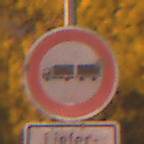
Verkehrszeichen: VerbotLastkraftwagenMitAnhaenger
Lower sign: BesondereFahrzeugeUndTransportgueter5
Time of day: Night
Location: Outdoor (Suburban)
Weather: PartlyCloudy
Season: NotSpecified
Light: Artificial